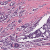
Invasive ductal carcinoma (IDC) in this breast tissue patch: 1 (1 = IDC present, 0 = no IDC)